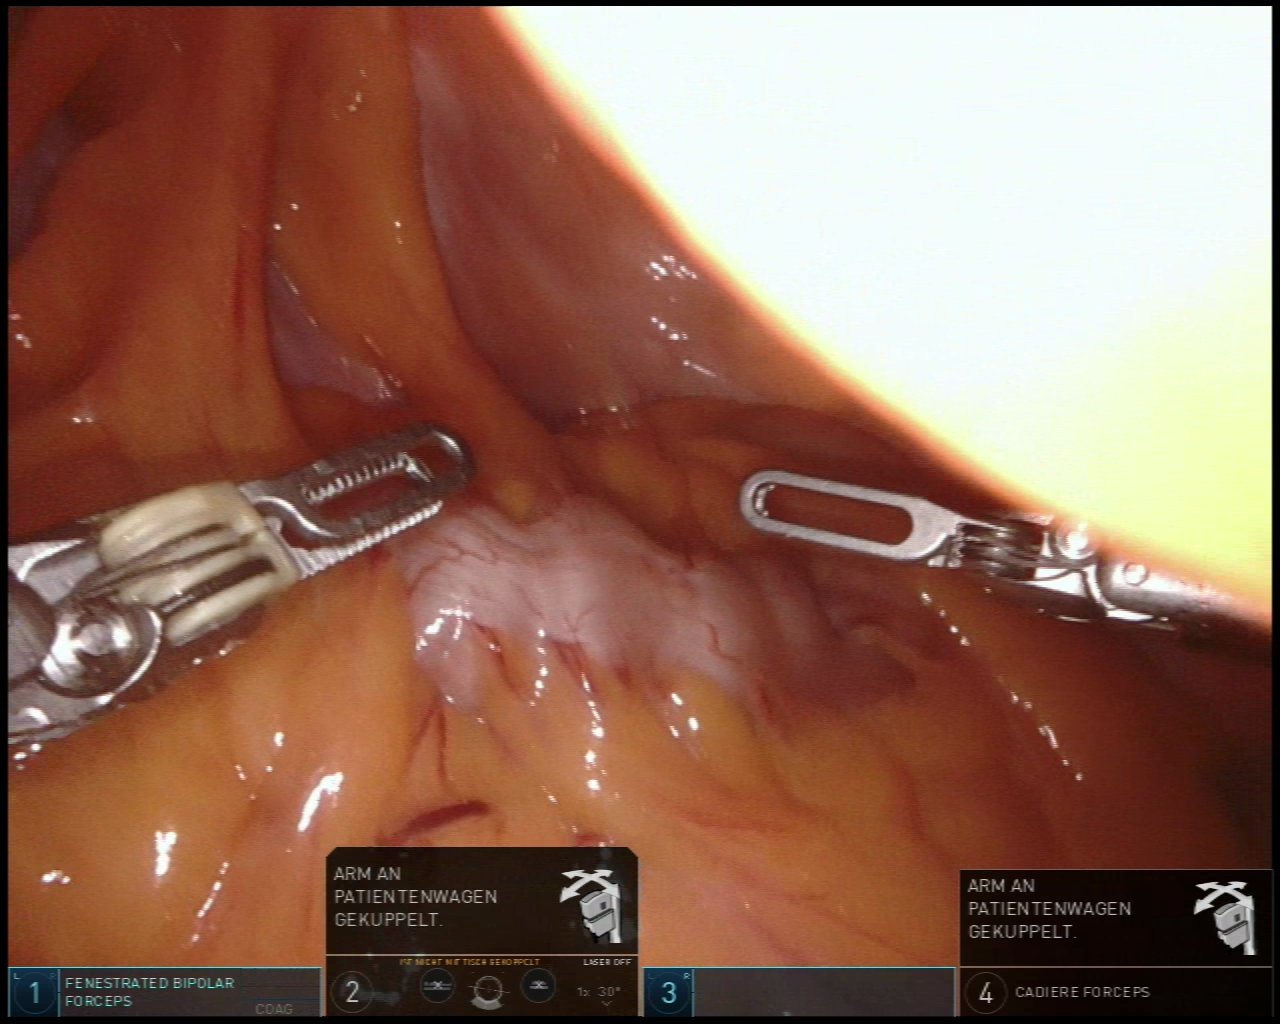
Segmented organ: colon
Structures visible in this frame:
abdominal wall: yes
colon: yes
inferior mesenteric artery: no
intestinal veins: no
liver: no
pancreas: no
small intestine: no
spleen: no
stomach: no
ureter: no
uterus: no
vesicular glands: no